Question: This might be the simplest question of the day.
I'm looking for the best answer based on all knowledged across community, not a basic tab effect but one that could be scalable, easy to implement and compliant with standards.
What could be a good and simple (compatible) way to accomplish having different sections with Javascript. I personally prefer jQuery, Mootools or plain Javascript.
When each link is clicked it should open up relationed table row or div, not a hover menu. Section has to stay open after selected on left options.
Any help with resources or direction will be greatly appreciated.
Form will have one common submit button with all selected options.

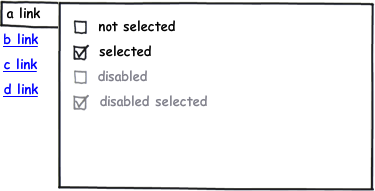
Answer: Or you can use a pre-existing plugin: <URL>